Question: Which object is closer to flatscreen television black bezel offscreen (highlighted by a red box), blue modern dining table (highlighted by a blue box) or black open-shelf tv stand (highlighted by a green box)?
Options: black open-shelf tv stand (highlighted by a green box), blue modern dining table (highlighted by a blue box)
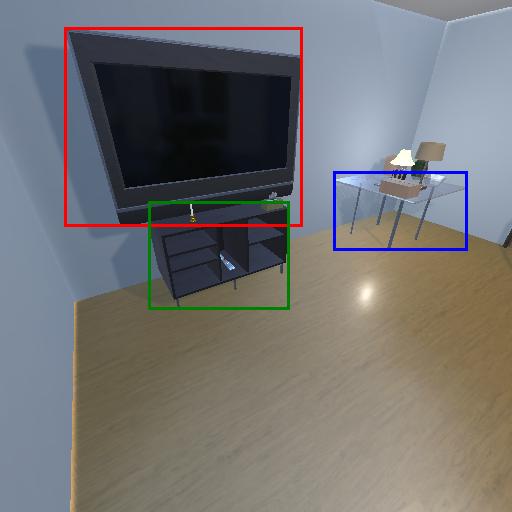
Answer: black open-shelf tv stand (highlighted by a green box)